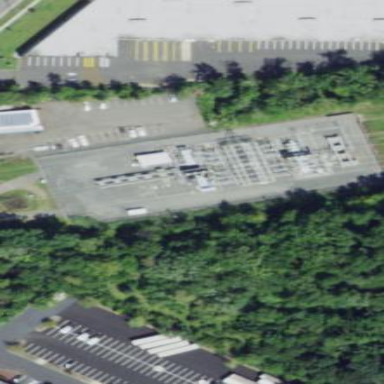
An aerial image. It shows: Transmission level substation.